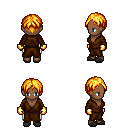
a pixel art fantasy rpg character, female body template, human, dark skin, brown robe, white pants, light blonde parted hairstyle, gold gloves, gray slippers, four views (front, back, left, right), 2x2 character sprite sheet, small pixel art, hard edges, no anti-aliasing